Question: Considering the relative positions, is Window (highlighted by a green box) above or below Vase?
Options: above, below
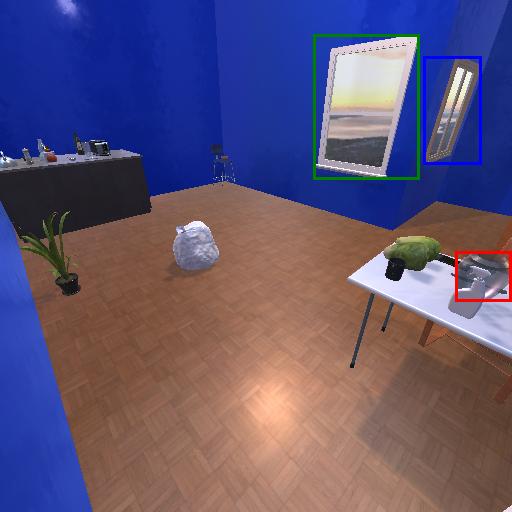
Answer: above